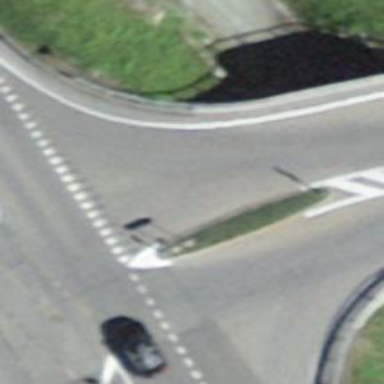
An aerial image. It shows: Road with "give way" sign.